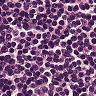
Metastatic tissue present: no